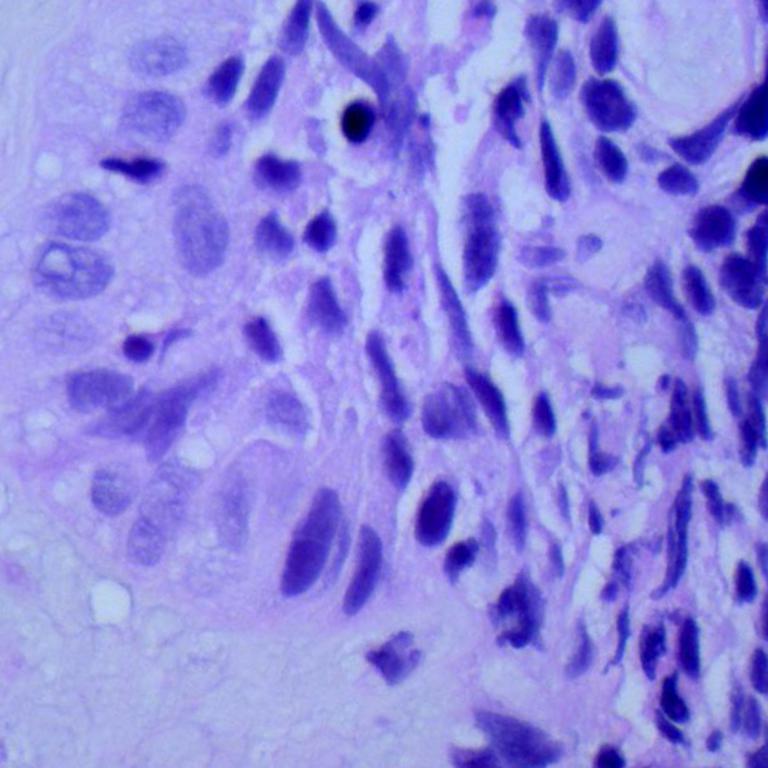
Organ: lung
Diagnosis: squamous carcinomas